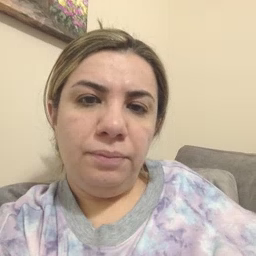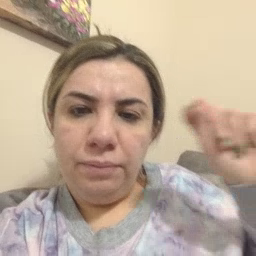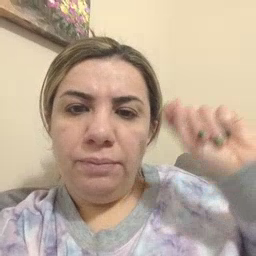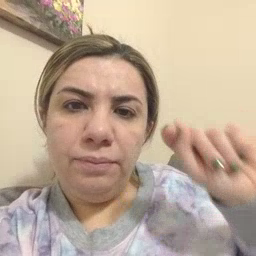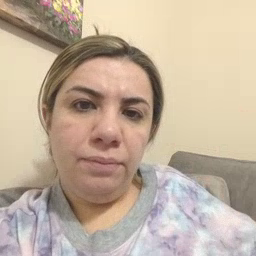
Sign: potty